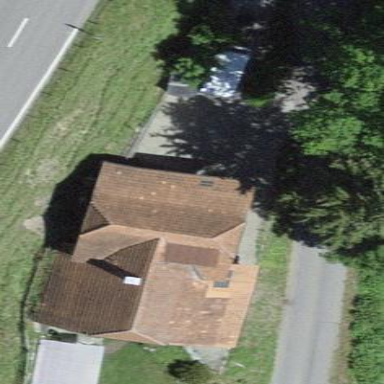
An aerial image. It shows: Residential building with half-hipped roof shape.